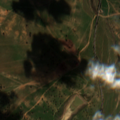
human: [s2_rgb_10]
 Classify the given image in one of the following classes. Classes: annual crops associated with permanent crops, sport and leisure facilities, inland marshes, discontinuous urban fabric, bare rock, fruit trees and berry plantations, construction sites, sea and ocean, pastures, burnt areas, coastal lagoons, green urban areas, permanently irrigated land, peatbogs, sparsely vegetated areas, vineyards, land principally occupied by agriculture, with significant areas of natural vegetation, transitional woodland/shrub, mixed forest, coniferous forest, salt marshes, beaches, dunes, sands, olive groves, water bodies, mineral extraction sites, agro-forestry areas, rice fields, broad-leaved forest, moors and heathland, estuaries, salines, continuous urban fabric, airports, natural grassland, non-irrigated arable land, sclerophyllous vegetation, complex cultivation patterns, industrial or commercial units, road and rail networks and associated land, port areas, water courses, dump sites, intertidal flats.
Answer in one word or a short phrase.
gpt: non-irrigated arable land, agro-forestry areas